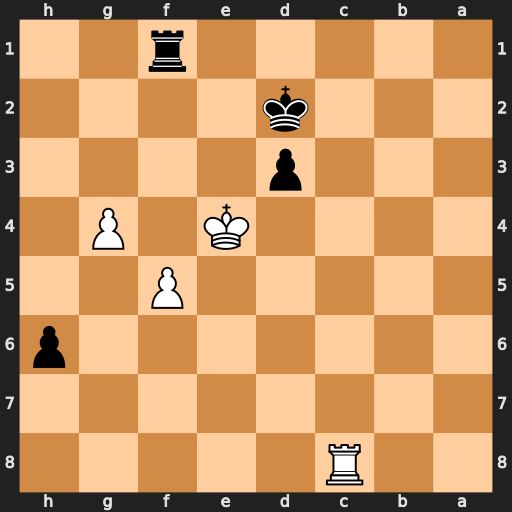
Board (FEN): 2R5/8/7p/5P2/4K1P1/3p4/3k4/5r2
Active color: b
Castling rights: -
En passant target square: -
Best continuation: Ke2 Rd8 d2